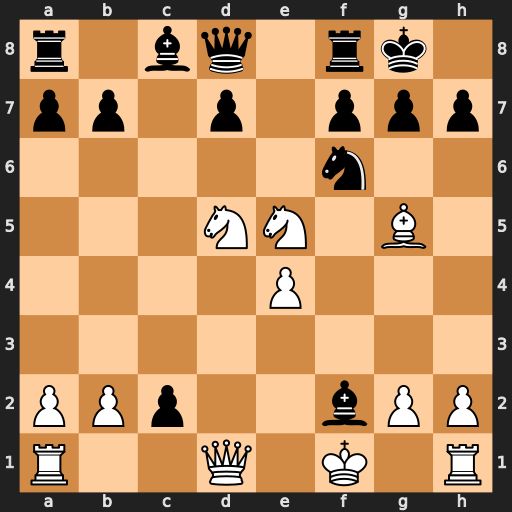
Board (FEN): r1bq1rk1/pp1p1ppp/5n2/3NN1B1/4P3/8/PPp2bPP/R2Q1K1R
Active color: w
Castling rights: -
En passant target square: -
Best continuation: Qf3 Nxe4 Bxd8